Field crop: tomato
Growth stage: 1
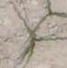
Species: cyperus